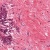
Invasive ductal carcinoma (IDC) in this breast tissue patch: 0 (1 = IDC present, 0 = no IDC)